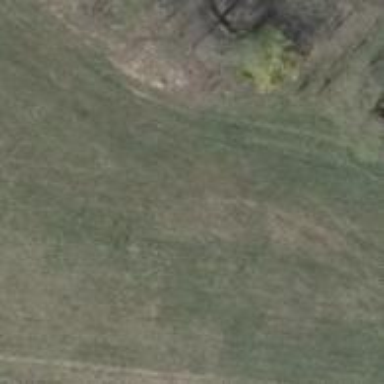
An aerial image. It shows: Path covered with grass.